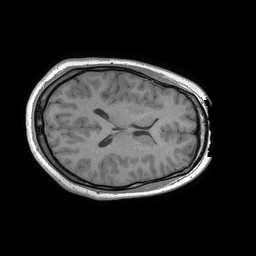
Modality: T1w
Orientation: axial
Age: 18
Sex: female
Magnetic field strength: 3 T